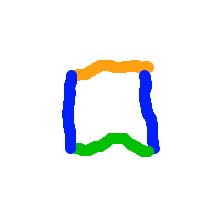
Shape: square